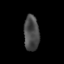
Tissue: lung
Cell type: Others
Senescence score: 0.2015
Nuclear area (px): 531
Mean DAPI intensity: 73.092